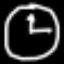
Label: clock